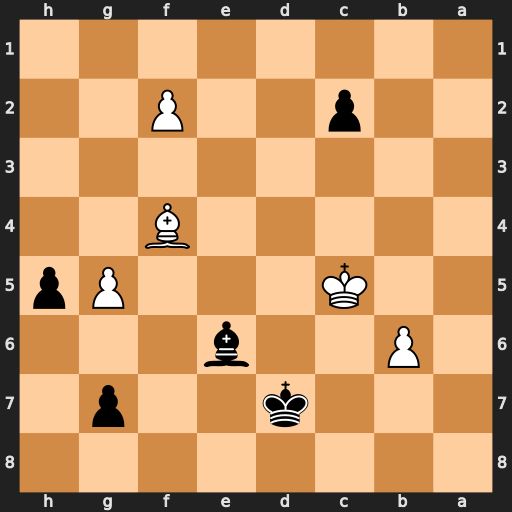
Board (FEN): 8/3k2p1/1P2b3/2K3Pp/5B2/8/2p2P2/8
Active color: b
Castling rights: -
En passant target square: -
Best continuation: Kc8 Kc6 Bd7+